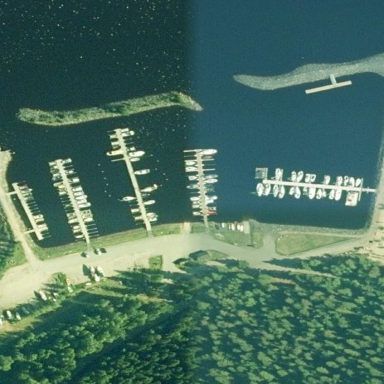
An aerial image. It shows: Marina on leisure land.